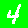
Digit: 4